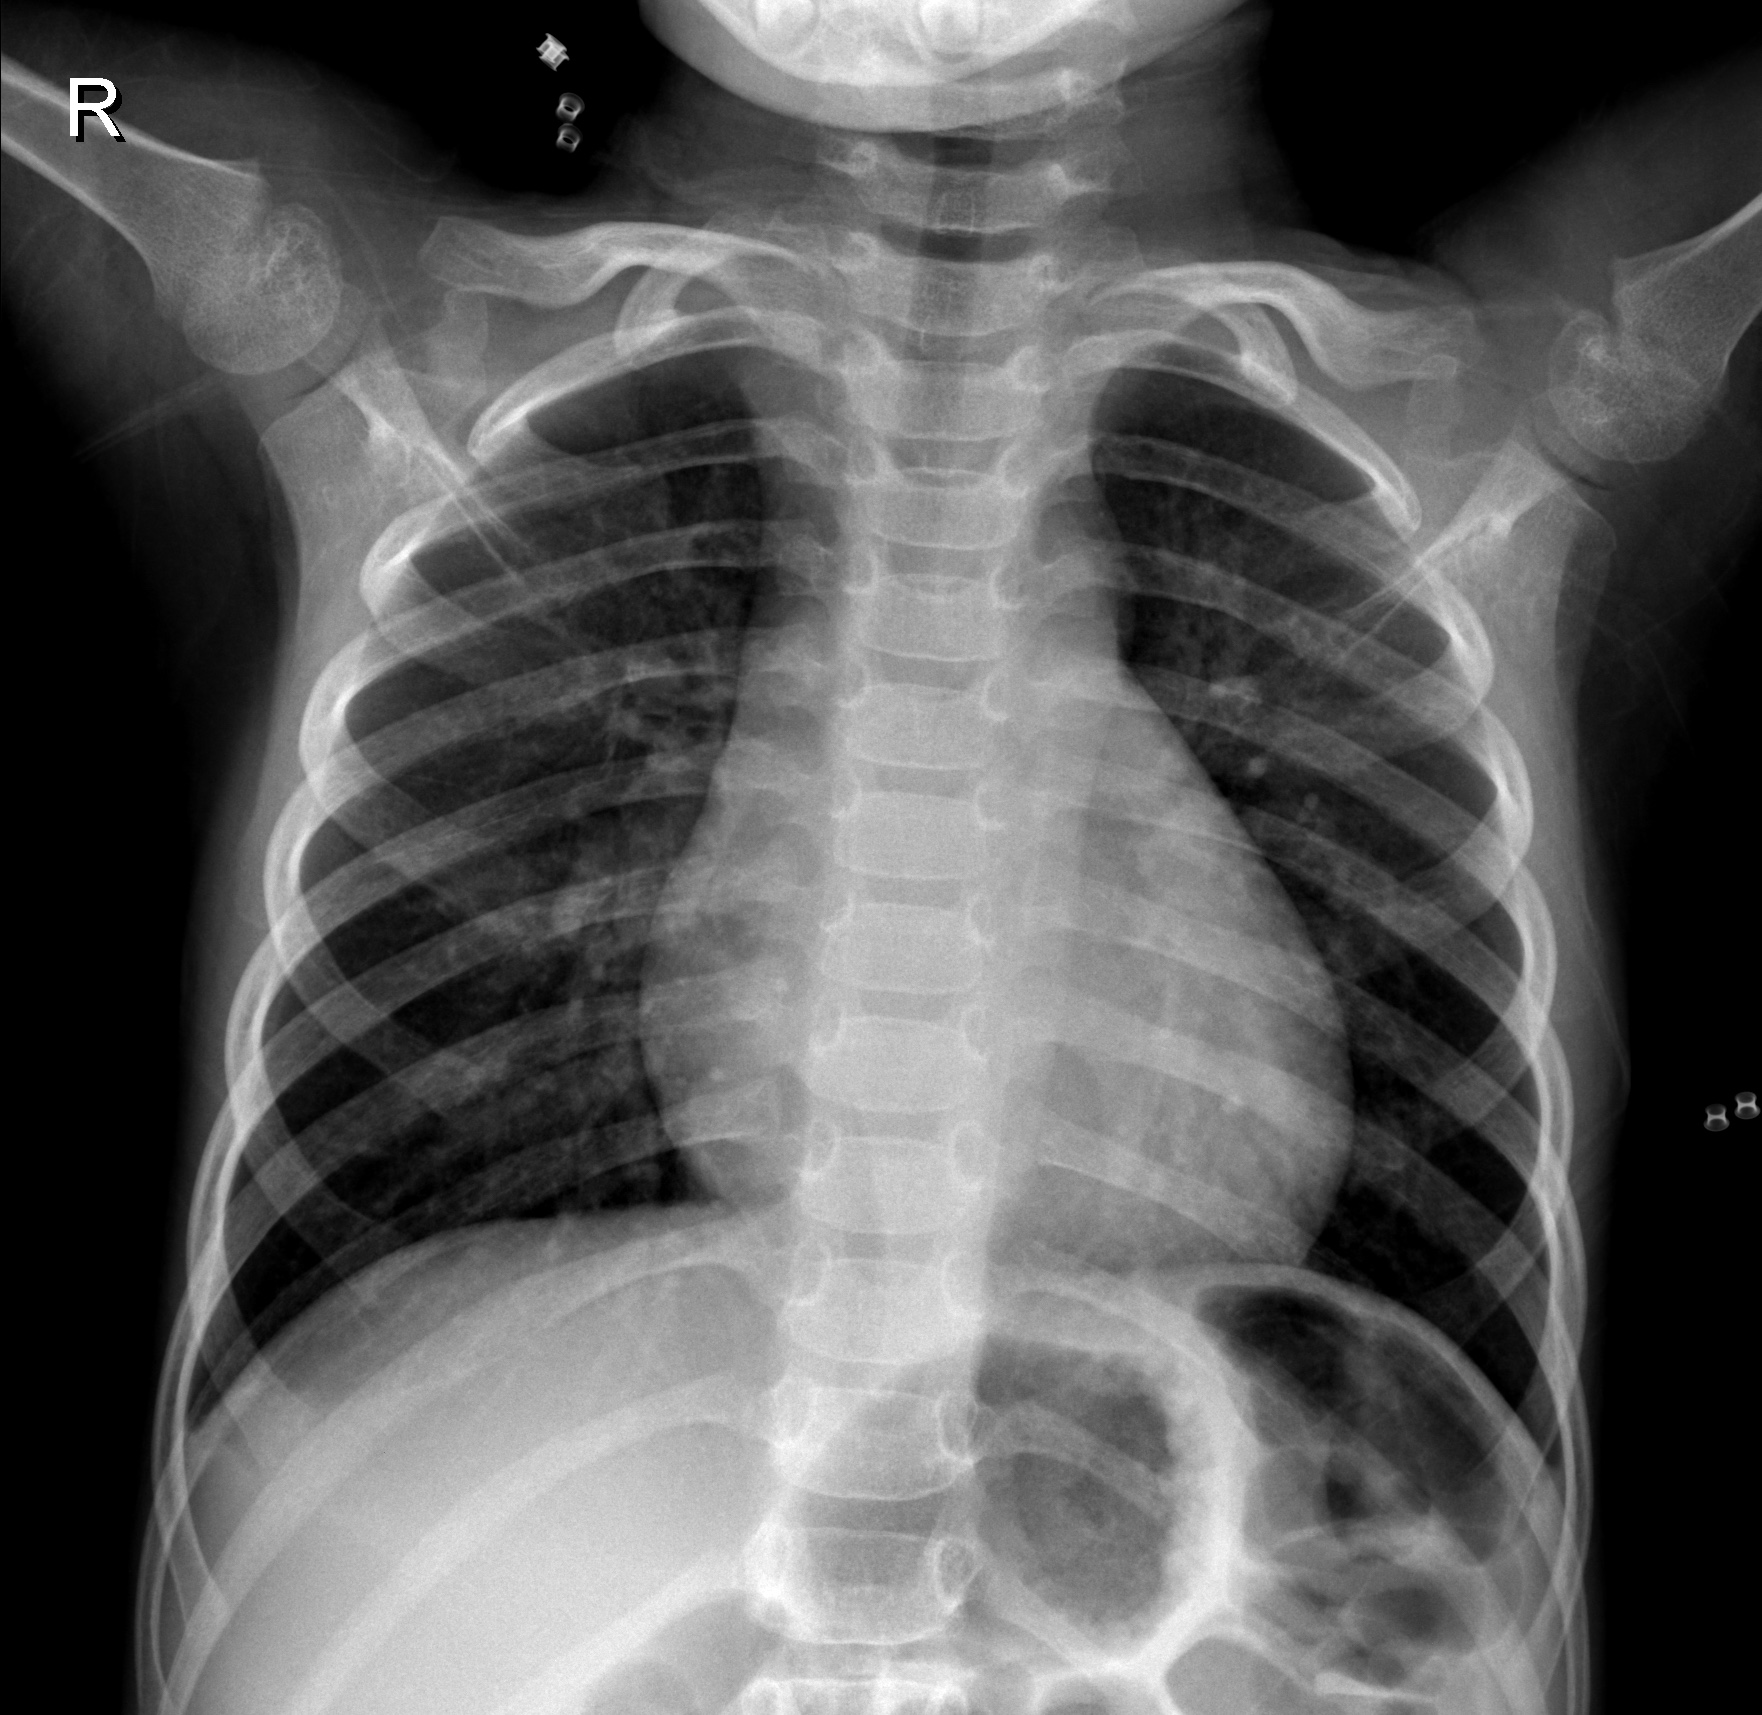
Diagnosis: NORMAL